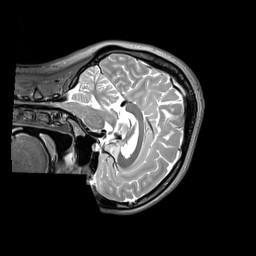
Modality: T2w
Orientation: sagittal
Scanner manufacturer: siemens
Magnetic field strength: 3 T
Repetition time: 3.2 s
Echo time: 0.406 s